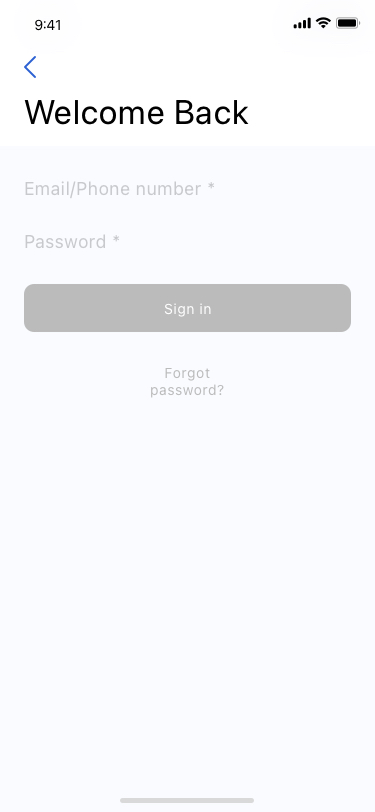
Text in this UI design:
Welcome Back
Email/Phone number *
Password *
Forgot password?